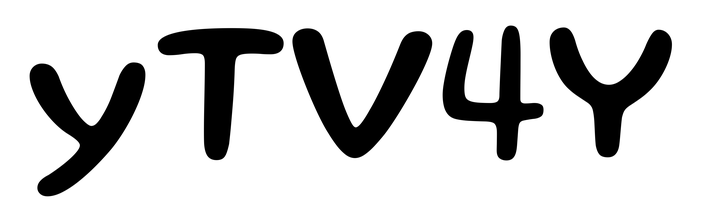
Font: Gluten_Regular